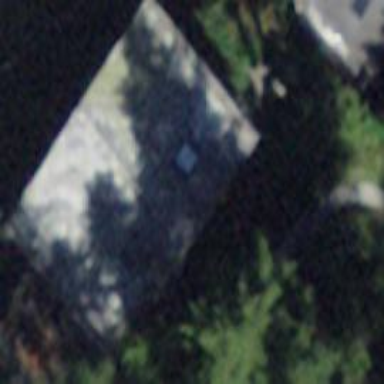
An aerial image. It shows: Guest house for tourism.